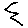
Label: zigzag